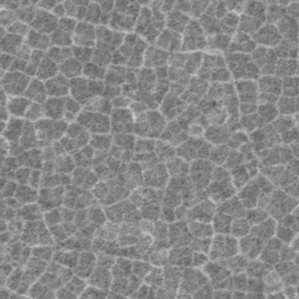
Label: frost